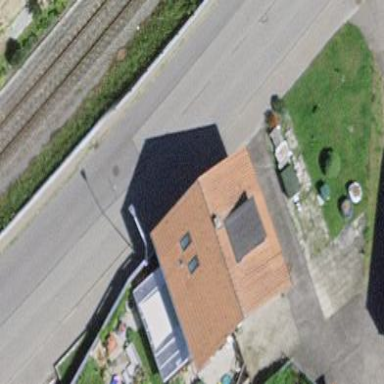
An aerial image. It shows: Simple and straightforward house.